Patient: sex M, age 48
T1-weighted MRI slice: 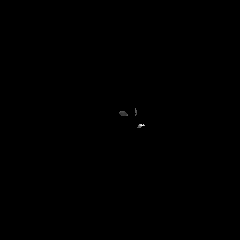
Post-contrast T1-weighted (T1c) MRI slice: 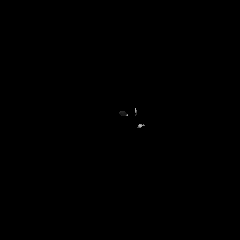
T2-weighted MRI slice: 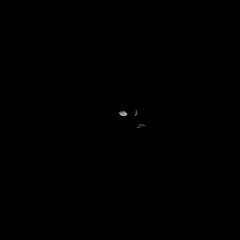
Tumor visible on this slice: no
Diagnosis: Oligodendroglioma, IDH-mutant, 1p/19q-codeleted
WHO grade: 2